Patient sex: M
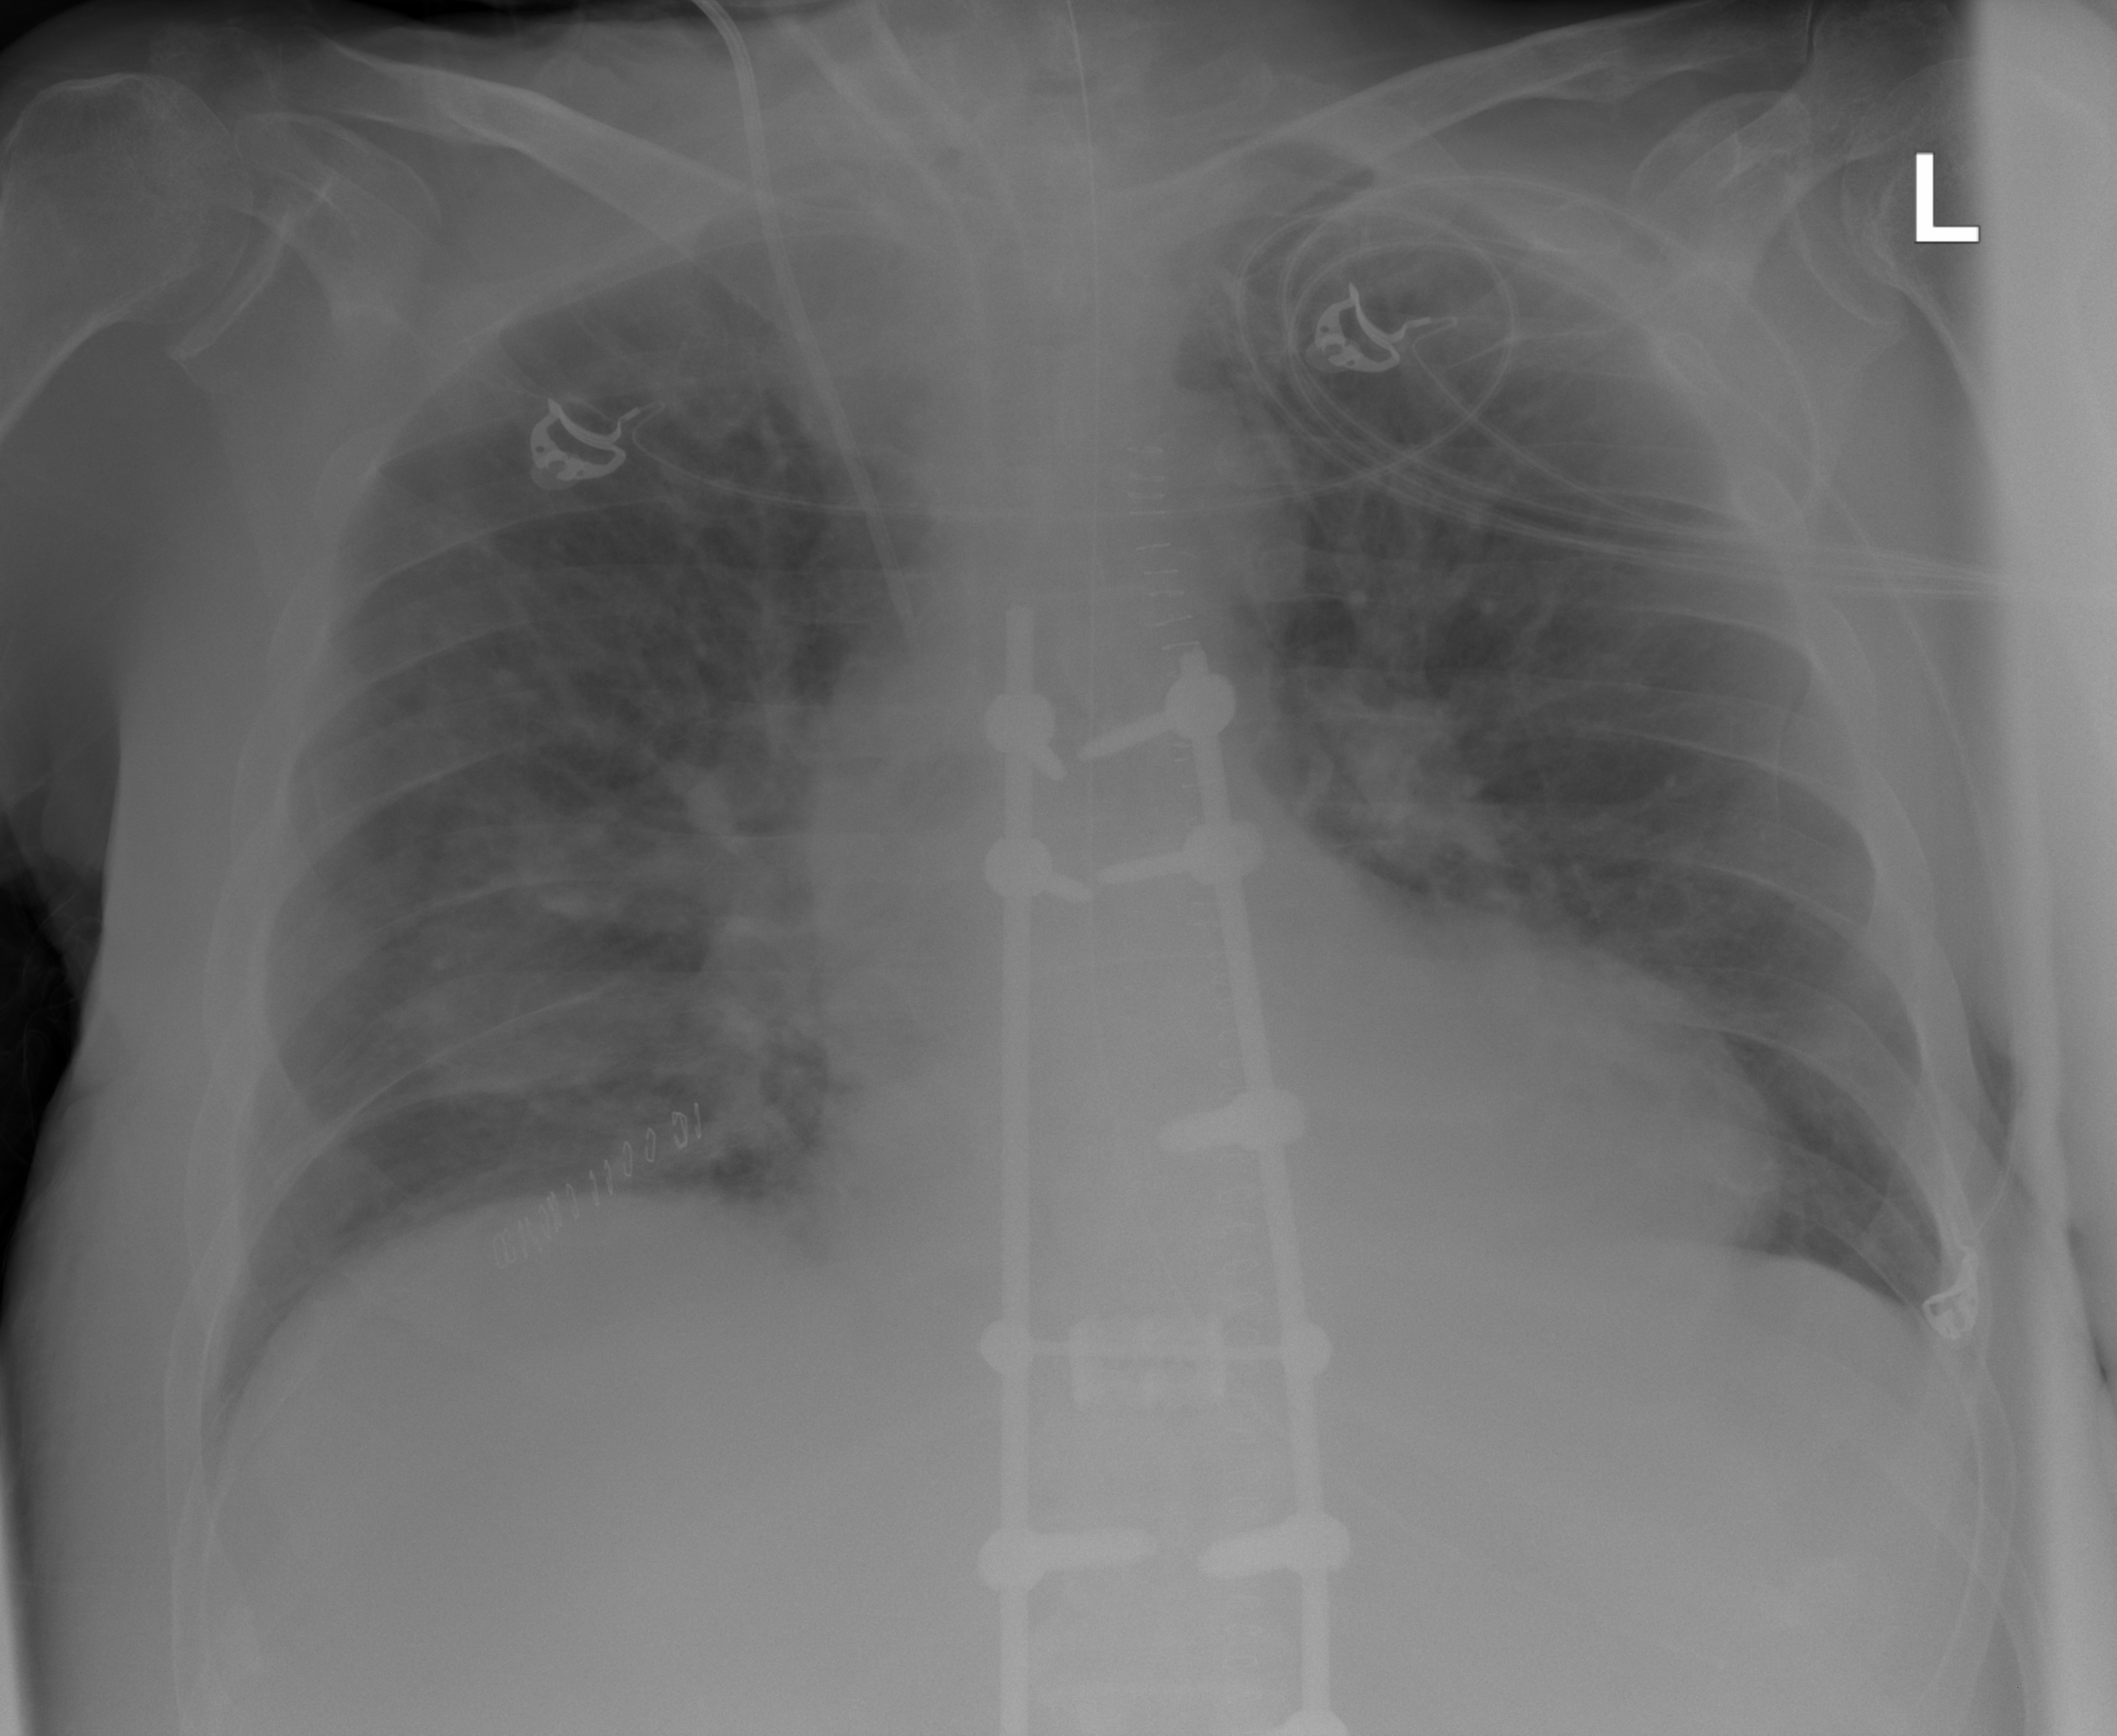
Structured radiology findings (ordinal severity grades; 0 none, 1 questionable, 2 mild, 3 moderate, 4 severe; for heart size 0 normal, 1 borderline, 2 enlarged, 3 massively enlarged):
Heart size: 0
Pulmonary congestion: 2
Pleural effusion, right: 0
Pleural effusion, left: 0
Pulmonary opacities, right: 2
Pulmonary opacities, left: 2
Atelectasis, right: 2
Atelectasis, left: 2